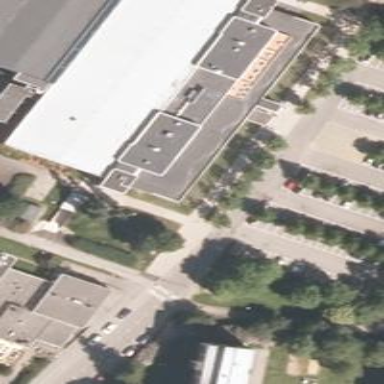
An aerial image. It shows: Building that is part of sports center dedicated to swimming activities.